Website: lowes
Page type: customer-info-address
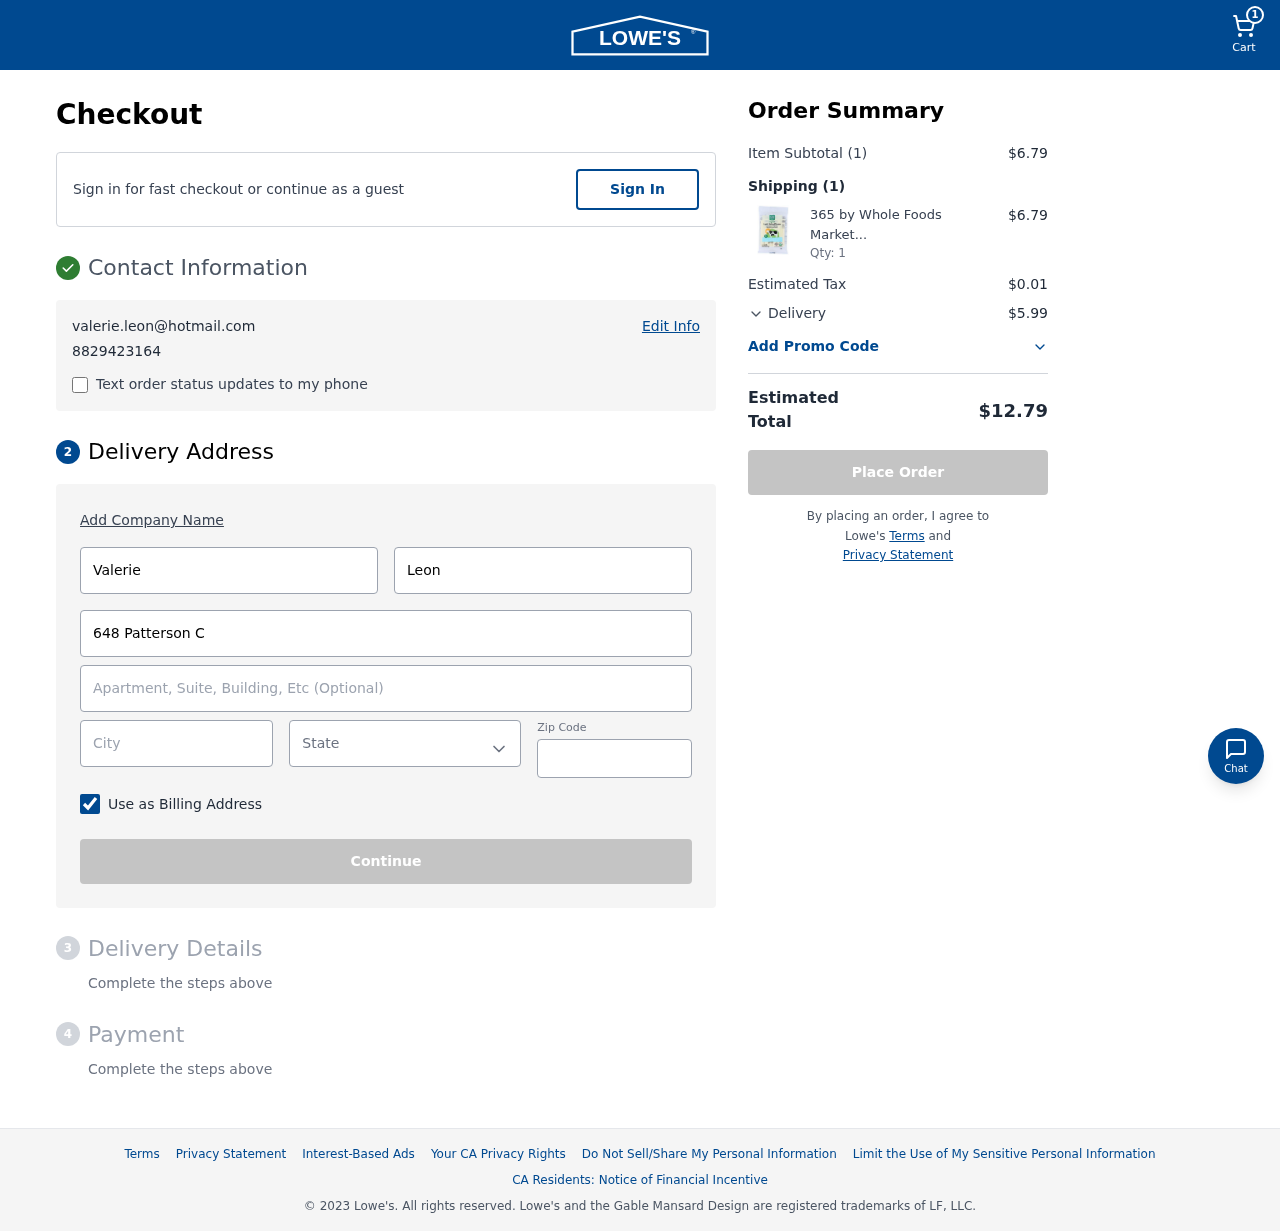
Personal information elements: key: PII_CITY
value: North Crystalton
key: PII_EMAIL
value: valerie.leon@hotmail.com
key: PII_FIRSTNAME
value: Valerie
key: PII_LASTNAME
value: Leon
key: PII_PHONE
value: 8829423164
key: PII_POSTCODE
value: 60576
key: PII_STATE
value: Massachusetts
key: PII_STREET
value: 648 Patterson Centers Suite 185
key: PII_STREET2
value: Suite 894
Product elements: key: PRODUCT1_NAME
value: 365 by Whole Foods Market, Organic Light String Cheese (6 - 1 Ounce Sticks), 6 Ounce (Packaging May
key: PRODUCT1_QUANTITY
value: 1
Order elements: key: ORDER_NUM_ITEMS
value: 1
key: ORDER_SUBTOTAL
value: $6.79
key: ORDER_NUM_ITEMS2
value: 1
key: ORDER_SUBTOTAL2
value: $6.79
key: ORDER_TAX
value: $0.01
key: ORDER_SHIPPING_COST
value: $5.99
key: ORDER_TOTAL
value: $12.79